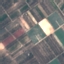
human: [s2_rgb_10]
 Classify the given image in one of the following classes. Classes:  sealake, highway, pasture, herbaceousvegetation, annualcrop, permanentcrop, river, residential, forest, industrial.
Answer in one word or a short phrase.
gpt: PermanentCrop